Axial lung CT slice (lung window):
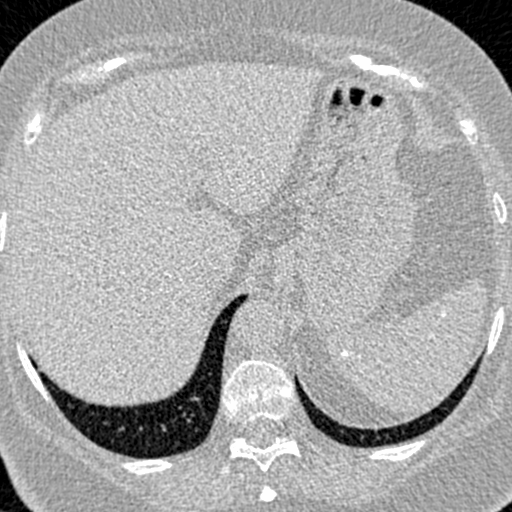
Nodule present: no